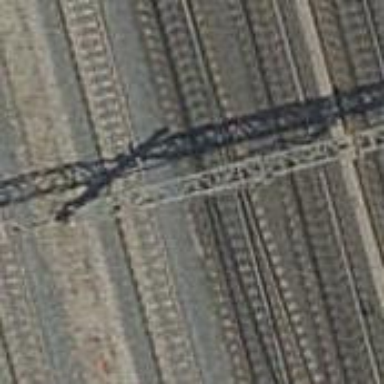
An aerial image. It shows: Bridge over electrified railway with contact line.